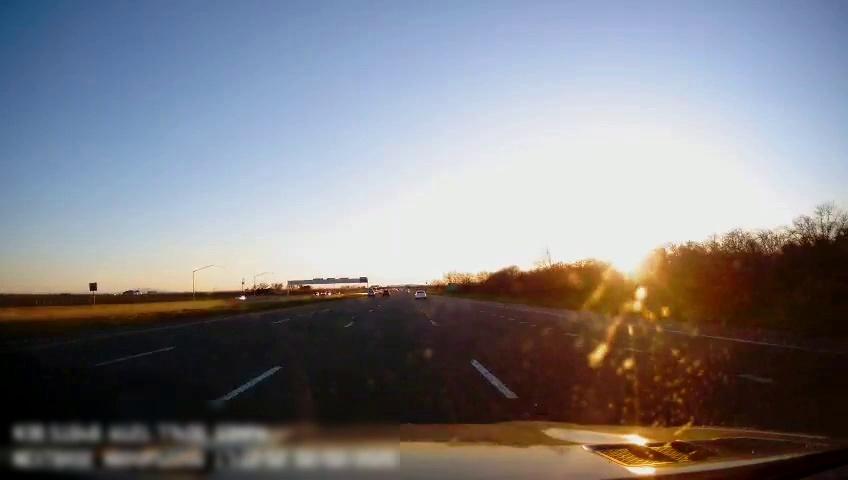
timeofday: Day
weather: Sunny
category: Drivable Space
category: Vehicles | Car
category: Vehicles | SUV
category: Lanes | Alternate Lane
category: Lanes | Alternate Lane
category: Lanes | Current Lane
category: Lanes | Current Lane
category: Lanes | Alternate Lane
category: Lanes | Alternate Lane